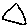
Label: triangle